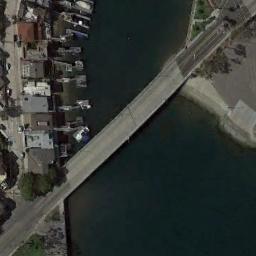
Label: bridge